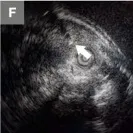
Images of the embedded foreign body in the esophagus, and extraction via endoscopic submucosal dissection in Case 1. (F) Endoscopic ultrasound imaging showed a fish bone-like linear hyperechoic mass.
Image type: radiology (mri)